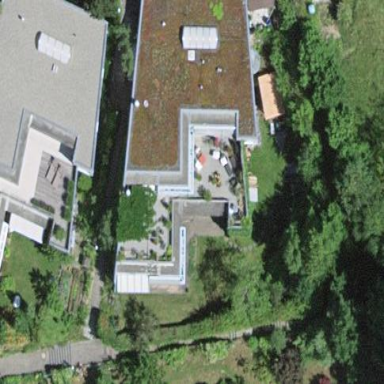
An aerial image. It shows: Terrace building.